Question: I'm able to set in a table cell a spinner.

But the problem is that i'm not able to get this value when i use getSelectionModel().
There is some way to do this?
The code that i'm currently using is this:
'''
QuantitaCol.setCellValueFactory(new PropertyValueFactory<Strumento, Integer>("Quantita_Disp"));
QuantitaCol.setCellFactory(new Callback<TableColumn<Strumento,Integer>,TableCell<Strumento,Integer>>(){
@Override
public TableCell<Strumento, Integer> call(TableColumn<Strumento, Integer> param) {
TableCell<Strumento, Integer> cell = new TableCell<Strumento, Integer>(){
@Override
public void updateItem(Integer item, boolean empty) {
if(item!=null){
Spinner<Integer> quantita = new Spinner<Integer>(0, item, 1);
quantita.valueProperty().addListener(
(obs, oldValue, newValue) -> {
System.out.println("New value: "+item);
}
);
setGraphic(quantita);
}
}
};
return cell;
}
});
'''
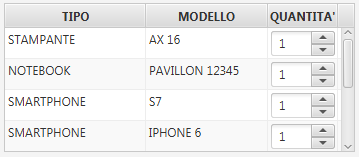
Answer: You create the 'Spinner' and set the value, however you never write the value back to your items. To do this
a) your item class needs to contain the max value and the current value for the spinner (or only the current value, if the max is the same for every item)
b) The 'ObservableValue' for a column needs to contain data for both the max and the current value.
The following sample simply uses the table item itself as value for the column:
'''
public static class Item {
private final IntegerProperty itemCount = new SimpleIntegerProperty();
private final IntegerProperty itemMaxCount = new SimpleIntegerProperty();
@Override
public String toString() {
return Integer.toString(getItemCount());
}
public Item(int disp, int max) {
this.itemCount.setValue(disp);
this.itemMaxCount.setValue(max);
}
public final int getItemCount() {
return this.itemCount.get();
}
public final void setItemCount(int value) {
this.itemCount.set(value);
}
public final IntegerProperty itemCountProperty() {
return this.itemCount;
}
public final int getItemMaxCount() {
return this.itemMaxCount.get();
}
public final void setItemMaxCount(int value) {
this.itemMaxCount.set(value);
}
public final IntegerProperty itemMaxCountProperty() {
return this.itemMaxCount;
}
}
@Override
public void start(Stage primaryStage) {
TableView<Item> tv = new TableView<>(FXCollections.observableArrayList(
new Item(1, 10),
new Item(0, 9),
new Item(1, 8),
new Item(0, 7),
new Item(1, 42),
new Item(0, 4),
new Item(1, 2),
new Item(0, 99),
new Item(1, 77),
new Item(0, 44),
new Item(1, 11),
new Item(0, 2),
new Item(1, 2),
new Item(0, 3),
new Item(1, 5),
new Item(0, 6)
));
TableColumn<Item, Item> countColumn = new TableColumn<>("count");
countColumn.setCellValueFactory(cd -> Bindings.createObjectBinding(() -> cd.getValue()));
countColumn.setCellFactory(new Callback<TableColumn<Item, Item>, TableCell<Item, Item>>() {
@Override
public TableCell<Item, Item> call(TableColumn<Item, Item> param) {
TableCell<Item, Item> cell = new TableCell<Item, Item>() {
private final Spinner<Integer> count;
private final SpinnerValueFactory.IntegerSpinnerValueFactory valueFactory;
private final ChangeListener<Number> valueChangeListener;
{
valueFactory = new SpinnerValueFactory.IntegerSpinnerValueFactory(0, 0);
count = new Spinner<>(valueFactory);
count.setVisible(false);
setGraphic(count);
valueChangeListener = (ObservableValue<? extends Number> observable, Number oldValue, Number newValue) -> {
valueFactory.setValue(newValue.intValue());
};
count.valueProperty().addListener((obs, oldValue, newValue) -> {
if (getItem() != null) {
// write new value to table item
getItem().setItemCount(newValue);
}
});
}
@Override
public void updateItem(Item item, boolean empty) {
// unbind old values
valueFactory.maxProperty().unbind();
if (getItem() != null) {
getItem().itemCountProperty().removeListener(valueChangeListener);
}
super.updateItem(item, empty);
// update according to new item
if (empty || item == null) {
count.setVisible(false);
} else {
valueFactory.maxProperty().bind(item.itemMaxCountProperty());
valueFactory.setValue(item.getItemCount());
item.itemCountProperty().addListener(valueChangeListener);
count.setVisible(true);
}
}
};
return cell;
}
});
tv.getColumns().add(countColumn);
Button btn = new Button("Print");
btn.setOnAction((ActionEvent event) -> {
System.out.println(tv.getItems());
});
StackPane root = new StackPane();
root.getChildren().add(btn);
Scene scene = new Scene(new VBox(10, tv, btn));
primaryStage.setScene(scene);
primaryStage.show();
}
'''